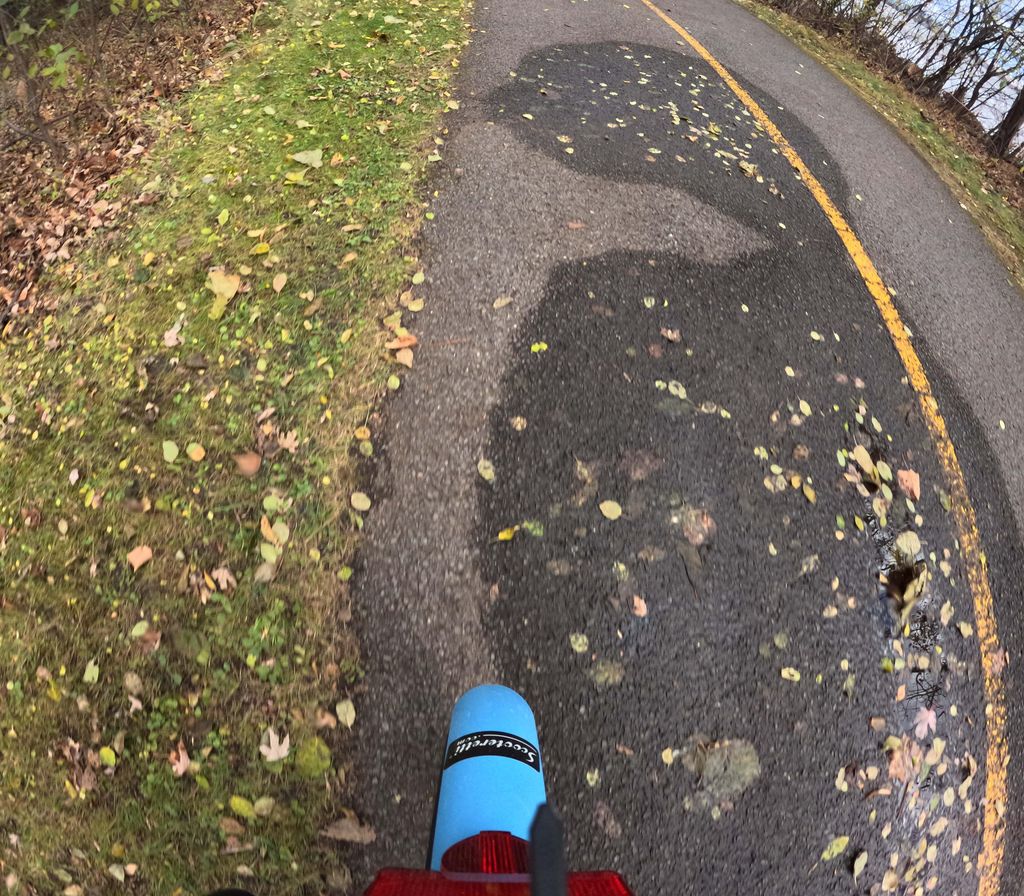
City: ottawa-gatineau